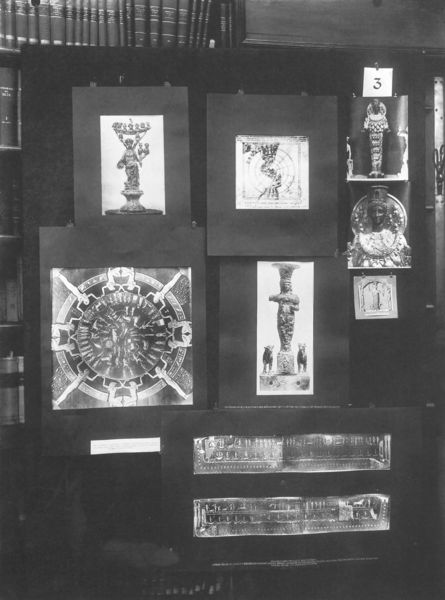
Titel: Mnemosyne (Bilderatlas, Fotos der Tafeln)
Künstler: Aby Warburg
Institution: London, The Warburg Institute Archive ©
Schlagwörter: dunkel, kopf, weiß, grau, schwarz, regal, figur, kreis, rund, bilder, bücher, fotos, tafel, foto, schwarzweiß, ausstellung, skulpturen, statuen, sammlung, ordnung, aushang, stellwand, nichts, warburg, zusammenstellung, aby warburg, mnemosyne, bildatlas, 3, kategorien, sammulung, leicht fleckig